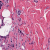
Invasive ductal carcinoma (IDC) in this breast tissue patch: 1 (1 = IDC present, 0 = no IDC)